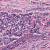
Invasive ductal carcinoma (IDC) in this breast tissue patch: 1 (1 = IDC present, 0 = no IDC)